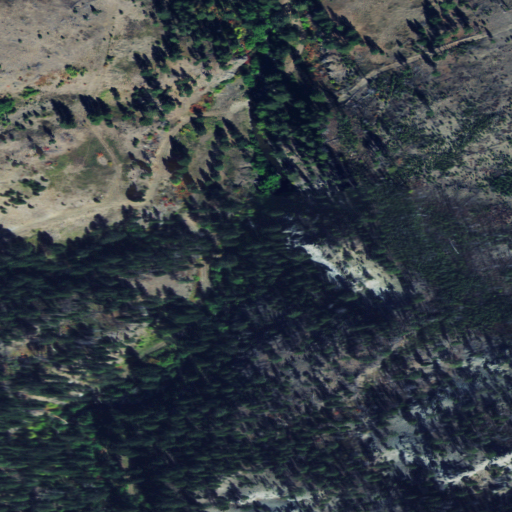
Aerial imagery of valley in Montana named Spotts Gulch containing evergreen forest, shrub, and grassland